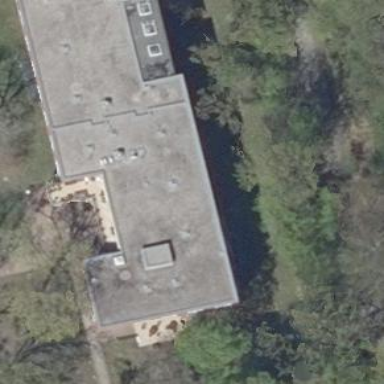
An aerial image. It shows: Building.